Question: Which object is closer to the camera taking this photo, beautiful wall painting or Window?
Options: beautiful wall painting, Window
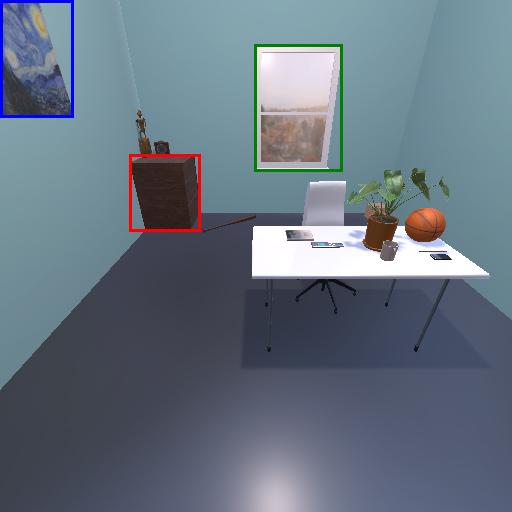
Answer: beautiful wall painting